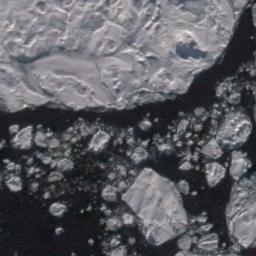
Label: sea_ice